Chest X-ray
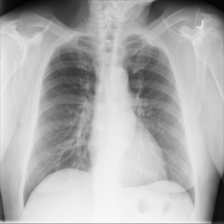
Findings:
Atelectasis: negative
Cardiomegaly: negative
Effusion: negative
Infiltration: negative
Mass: negative
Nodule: negative
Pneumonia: negative
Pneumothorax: negative
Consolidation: negative
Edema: negative
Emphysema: negative
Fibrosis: negative
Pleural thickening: negative
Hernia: negative